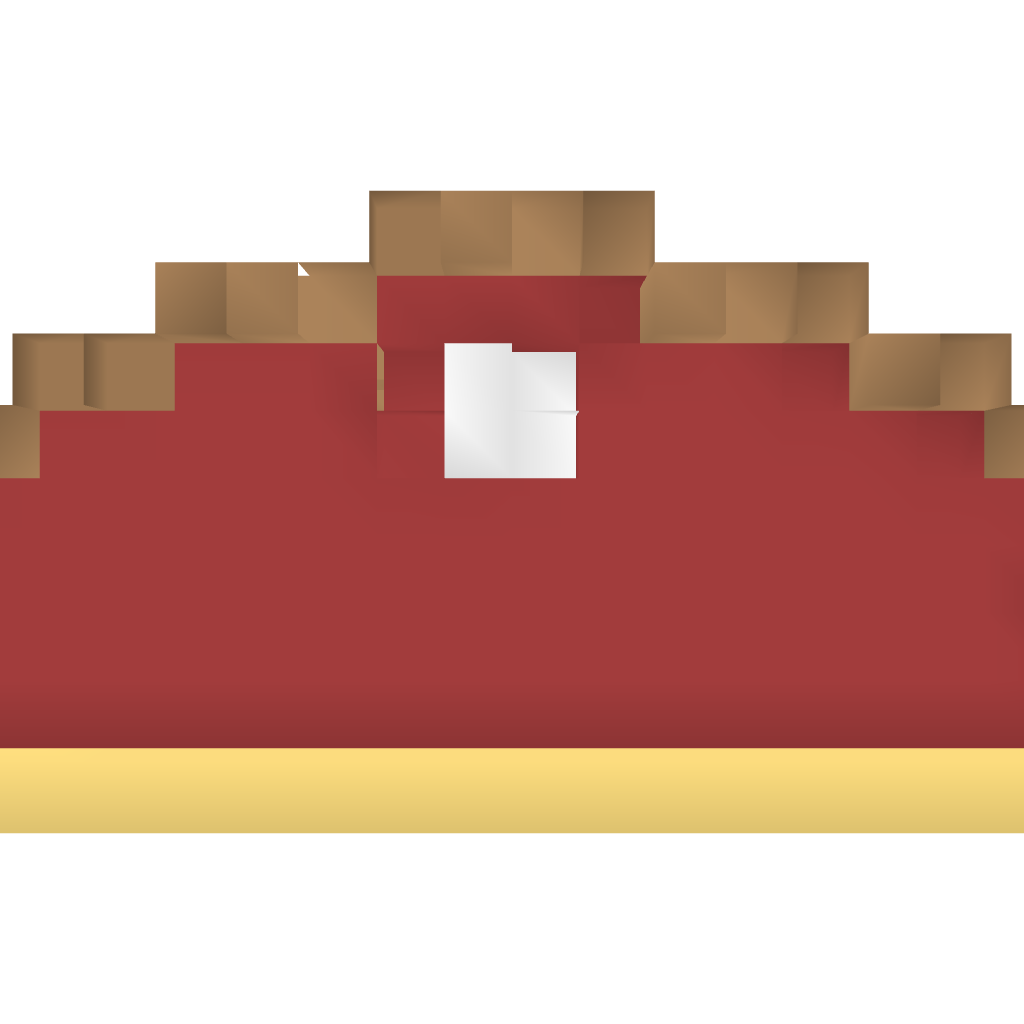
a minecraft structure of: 4-horse Stable good quality